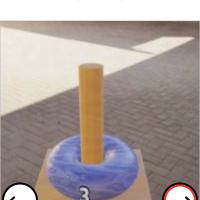
Task: sum
Answer: 3